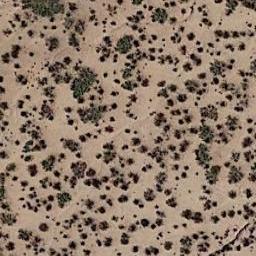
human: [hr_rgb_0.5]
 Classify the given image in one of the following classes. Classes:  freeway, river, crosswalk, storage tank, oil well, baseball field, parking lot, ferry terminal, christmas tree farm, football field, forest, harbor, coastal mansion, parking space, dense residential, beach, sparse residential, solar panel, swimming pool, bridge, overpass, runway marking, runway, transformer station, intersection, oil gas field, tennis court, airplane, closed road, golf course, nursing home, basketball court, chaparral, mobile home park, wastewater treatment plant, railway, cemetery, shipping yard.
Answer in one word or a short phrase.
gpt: chaparral